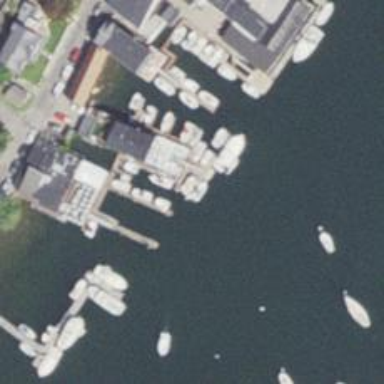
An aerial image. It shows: Man-made pier.